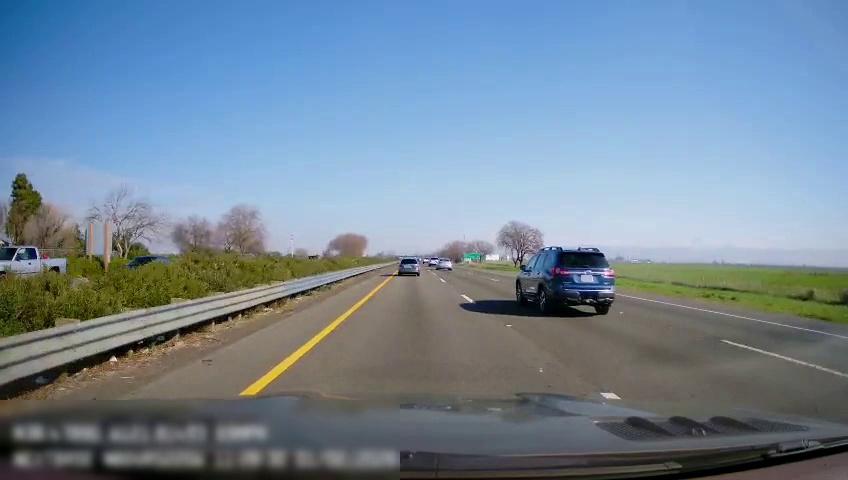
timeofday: Day
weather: Sunny
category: Drivable Space
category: Vehicles | Truck
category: Vehicles | Car
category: Vehicles | SUV
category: Vehicles | SUV
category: Vehicles | SUV
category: Vehicles | SUV
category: Lanes | Current Lane
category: Lanes | Current Lane
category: Lanes | Alternate Lane
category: Lanes | Alternate Lane
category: Traffic | Signs